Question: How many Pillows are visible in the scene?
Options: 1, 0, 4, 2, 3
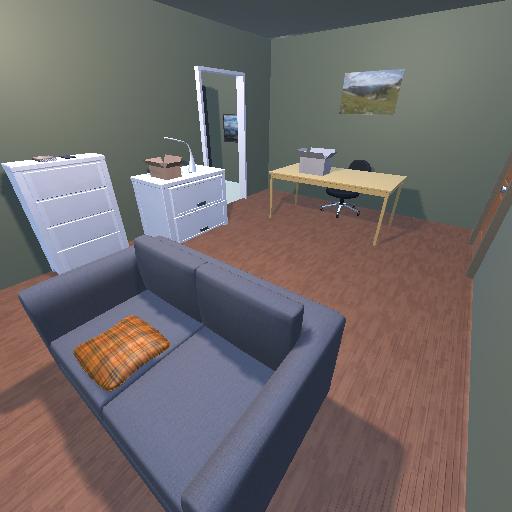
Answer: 1